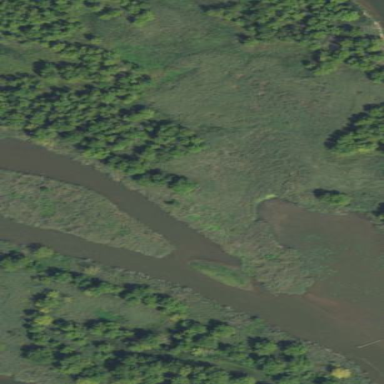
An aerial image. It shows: Beautiful wet meadow natural wetland.